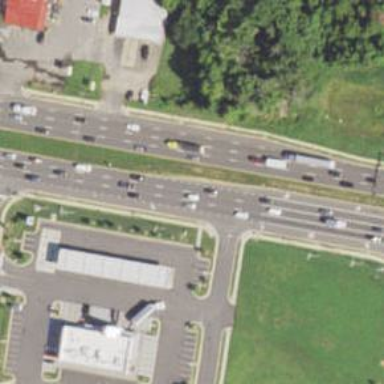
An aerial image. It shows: Asphalt trunk highway classified as expressway.